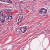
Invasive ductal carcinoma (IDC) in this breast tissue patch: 1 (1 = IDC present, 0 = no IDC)